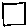
Label: square